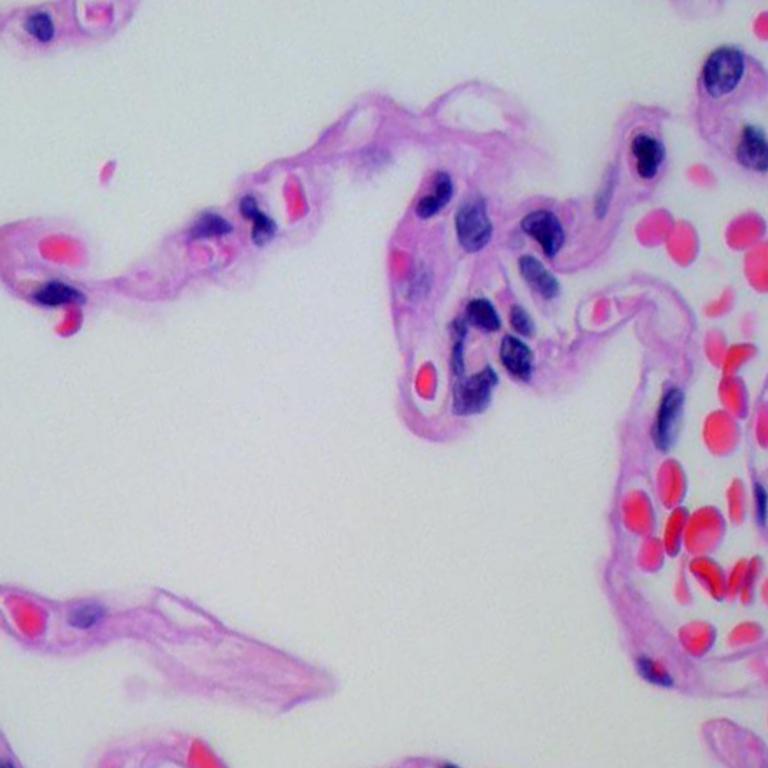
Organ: lung
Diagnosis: benign